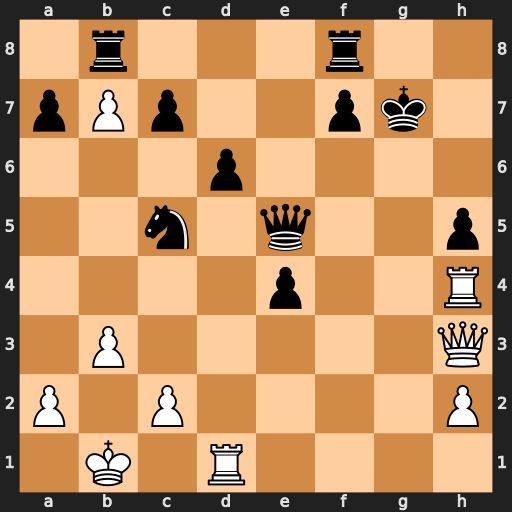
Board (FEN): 1r3r2/pPp2pk1/3p4/2n1q2p/4p2R/1P5Q/P1P4P/1K1R4
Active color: w
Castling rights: -
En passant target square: -
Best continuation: Rxh5 Qxh5 Qxh5